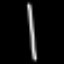
Label: line